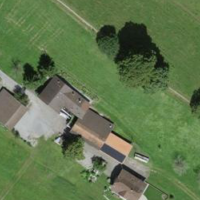
EUNIS habitat code: 52
Species observed at this site:
Thalictrum flavum